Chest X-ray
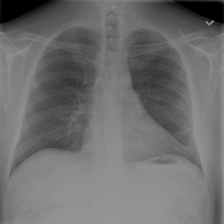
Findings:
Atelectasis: negative
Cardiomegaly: negative
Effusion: negative
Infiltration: negative
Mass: negative
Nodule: negative
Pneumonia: negative
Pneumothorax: negative
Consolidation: negative
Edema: negative
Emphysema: negative
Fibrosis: negative
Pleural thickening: negative
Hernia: negative